Current action and preconditions to check: trajectory_clear

Your task: For each precondition in the list above, predict whether it will hold at this action.

Consider the current scene as observed from the mobile robot's camera, and analyze the predicted future states of all dynamic agents (e.g., people, animals, vehicles, or any moving entities) within the NEXT SECOND.

IMPORTANT: Only answer "very likely" if you are absolutely certain—based on strong, clear evidence—that a dynamic agent will violate the precondition in the predicted future state. Do NOT answer "very likely" for unlikely, ambiguous, or low-probability risks.

Ask yourself for each precondition: Is there a high probability, with clear and convincing evidence, that the predicted future states of any dynamic agent will interfere with the predicted future state of the currently executing action within the NEXT SECOND, causing that precondition to fail?

Assess the risk level based on these predictions. Use "likely" or "very likely" if motions create a clear risk of interference.

Use "neutral" or "improbable" if agents are nearby but their predicted paths are clearly diverging or non-conflicting.

Failure Risk Categories: "very improbable", "improbable", "neutral", "likely", "very likely"

Answer Format: Output ONLY the probability_of_failure value from these categories: "very improbable", "improbable", "neutral", "likely", "very likely"

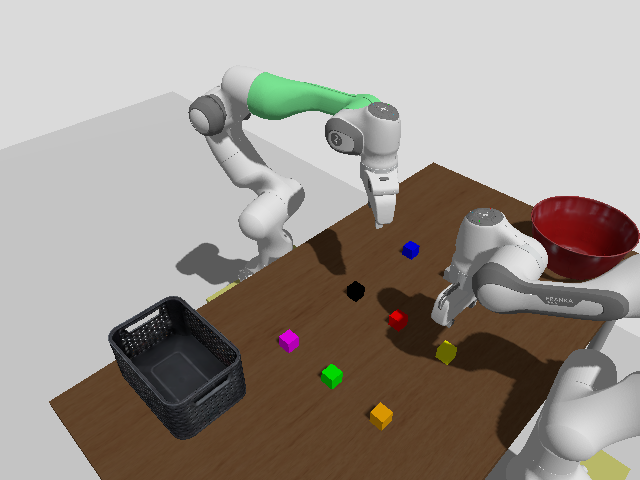

Answer: very improbable